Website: walmart
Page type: delivery-shipping
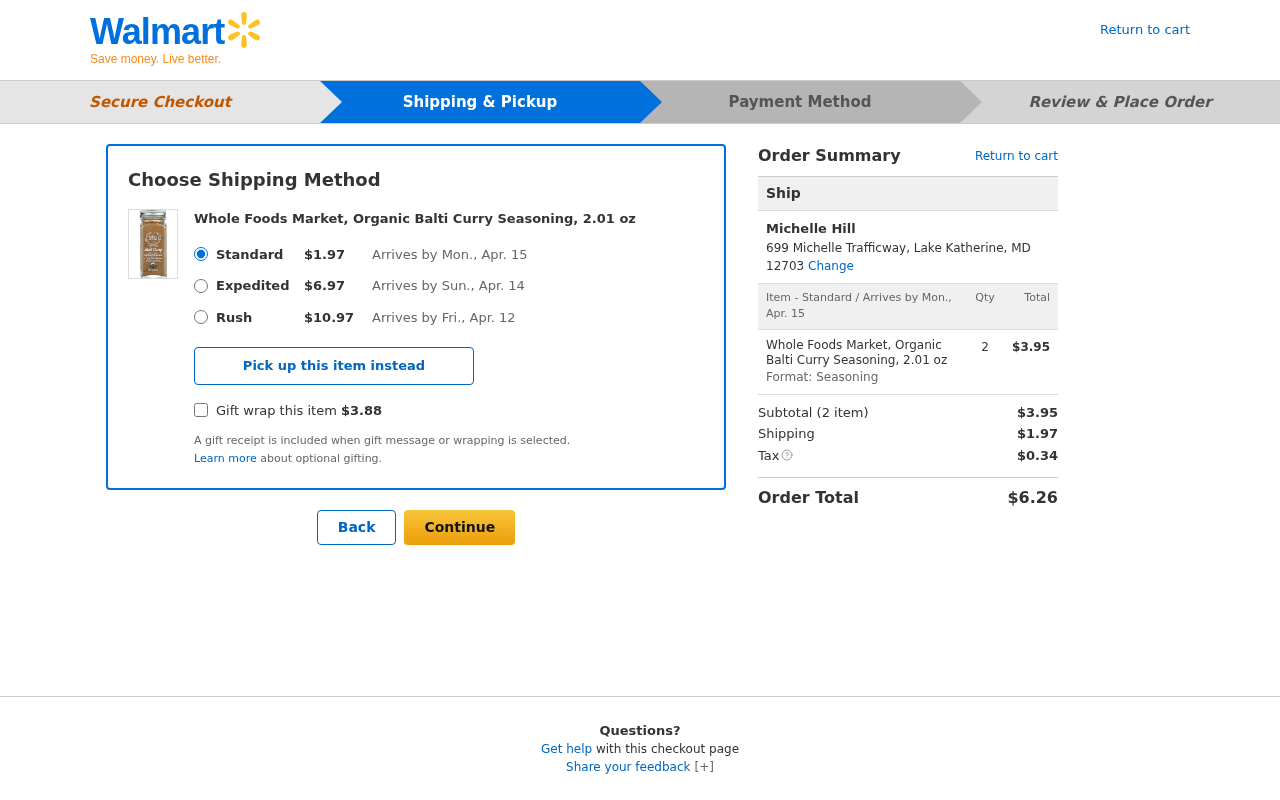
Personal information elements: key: PII_CITY_STATE_ZIP
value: Lake Katherine, MD 12703
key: PII_FULLNAME
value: Michelle Hill
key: PII_STREET
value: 699 Michelle Trafficway
Product elements: key: PRODUCT1_ITEM_CATEGORY
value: Seasoning
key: PRODUCT1_NAME
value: Whole Foods Market, Organic Balti Curry Seasoning, 2.01 oz
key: PRODUCT1_PRICE
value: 3.95
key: PRODUCT1_QUANTITY
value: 2
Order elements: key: ORDER_SHIPPING_STANDARD
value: $1.97
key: ORDER_DELIVERY_DATE
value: Mon., Apr. 15
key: ORDER_SHIPPING_EXPEDITED
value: $6.97
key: ORDER_DELIVERY_EXPEDITED
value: Sun., Apr. 14
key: ORDER_SHIPPING_RUSH
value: $10.97
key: ORDER_DELIVERY_RUSH
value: Fri., Apr. 12
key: ORDER_GIFT_WRAP
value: $3.88
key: ORDER_DELIVERY_DATE2
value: Mon., Apr. 15
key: ORDER_NUM_ITEMS
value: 2
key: ORDER_SUBTOTAL
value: $3.95
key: ORDER_SHIPPING_COST
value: $1.97
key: ORDER_TAX
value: $0.34
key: ORDER_TOTAL
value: $6.26